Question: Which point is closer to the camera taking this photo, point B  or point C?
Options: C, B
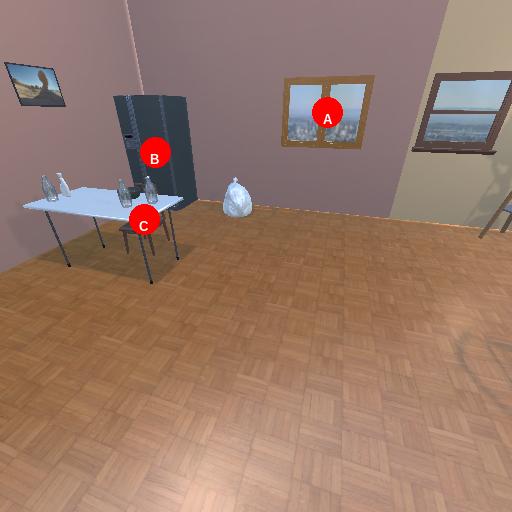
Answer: C